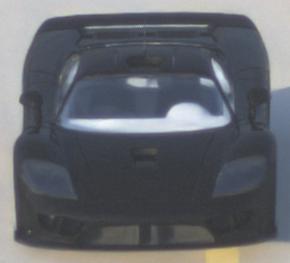
Make: Saleen
Model: S7
Detailed model: -
Model produced from: 2000
Model produced until: 2008
Doors: 2
Color: black
Road condition: dry road
Daytime: sunrise or sunset
Contrast: low contrast